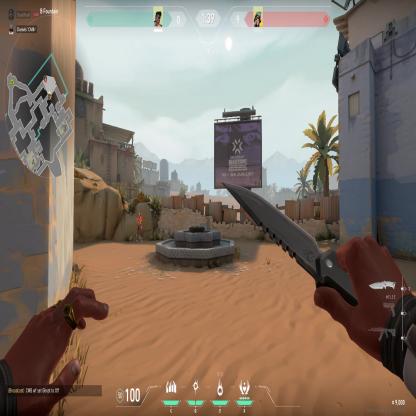
Label: enemy